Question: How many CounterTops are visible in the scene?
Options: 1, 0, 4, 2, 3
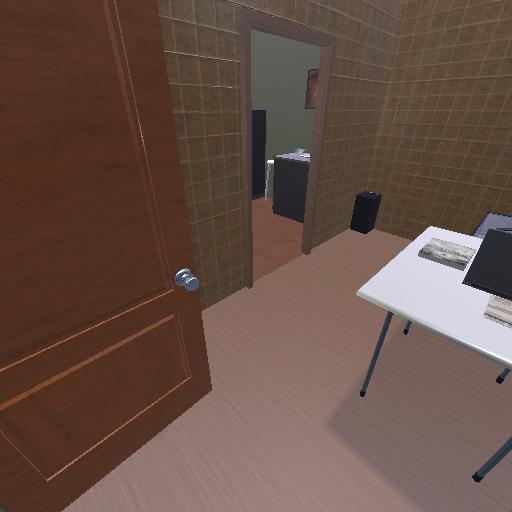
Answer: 1